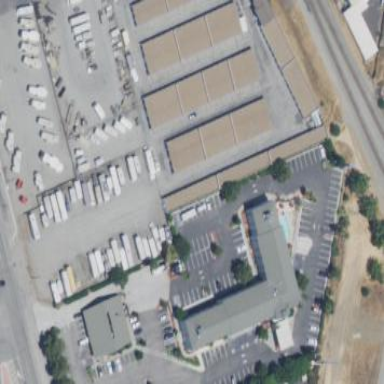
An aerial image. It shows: Motel building.